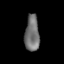
Tissue: lung
Cell type: Epithelial cells
Senescence score: 0.1711
Nuclear area (px): 515
Mean DAPI intensity: 111.14